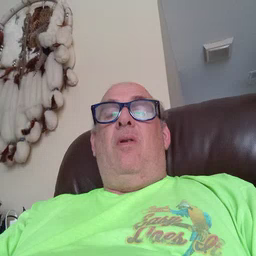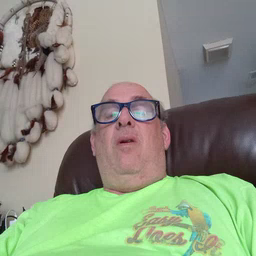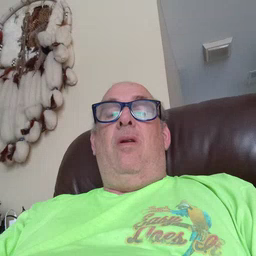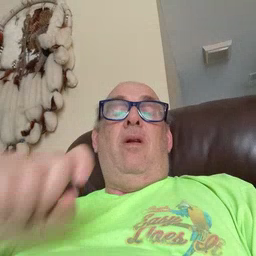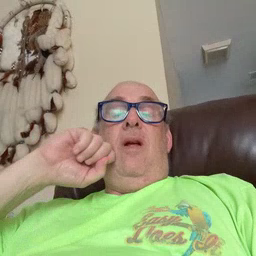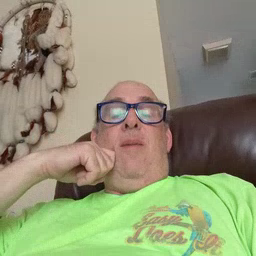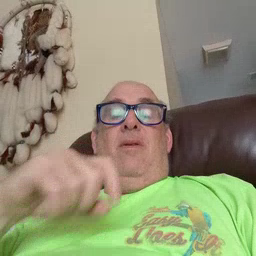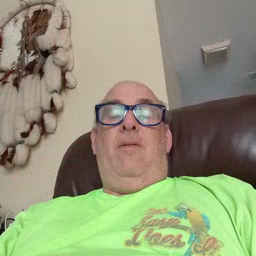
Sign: apple